Question: In a responsive design, how can the width of a '<figcaption>' be made to adjust according to the width of the '', but not exceed it?
'''
<section>
<figure>
<img src="link.jpg">
<figcaption>Caption</figcaption>
</figure>
</section>
'''
The <URL> only limits the '' and not the '<figcaption>', see:

How can the '<figcaption>' be constrained along with the '', using 'max-width: 200px' (or 12.5em) on the '<figure>' container?
---
Here are the important bits of CSS (<URL>:
'''
section figure {
position: relative;
margin: 0 auto; /* to center it */
}
section figure img {
max-width: 100%;
vertical-align: middle; /* to make sure images behave like blocks */
}
section figure figcaption {
position: absolute;
right: 0; bottom: 0; left: 0;
}
'''
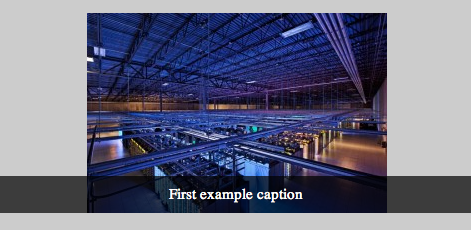
Answer: Setting 'max-width: 100%; display: inline-block;' (<URL>. You might need to rework some other things to fit those changes, though.
Alternatively, try setting 'width: 100%; height: auto;' on the img, and set the width on the 'figure' element? <URL>
(setting 'height: auto;' on the 'img' means it's retain it's aspect ratio regardless of 'height' or 'width' attributes set on the 'img' element itself)